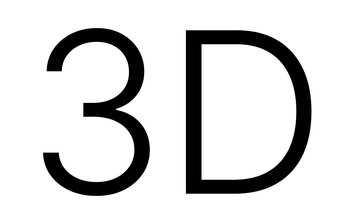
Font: Inter_Light